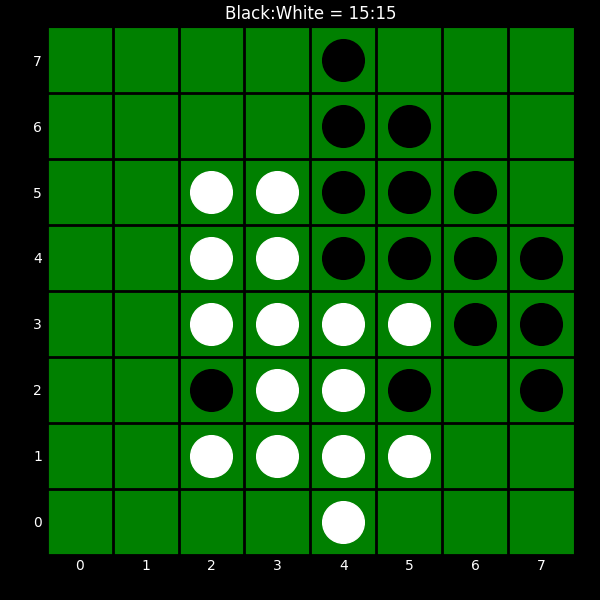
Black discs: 15
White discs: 15